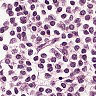
Metastatic tissue present: no